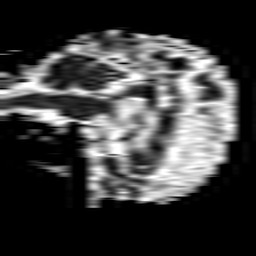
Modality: ADC
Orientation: sagittal
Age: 72
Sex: female
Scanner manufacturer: philips
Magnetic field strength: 1.5 T
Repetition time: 3.393 s
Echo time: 0.06922 s